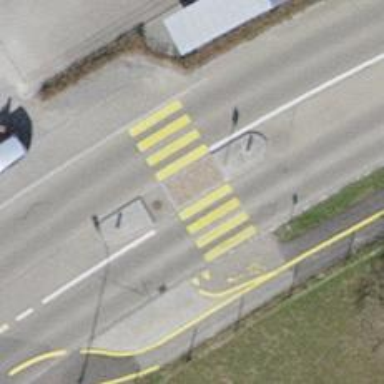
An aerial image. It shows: Cycleway with crossing island designed for cyclists.